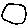
Label: circle